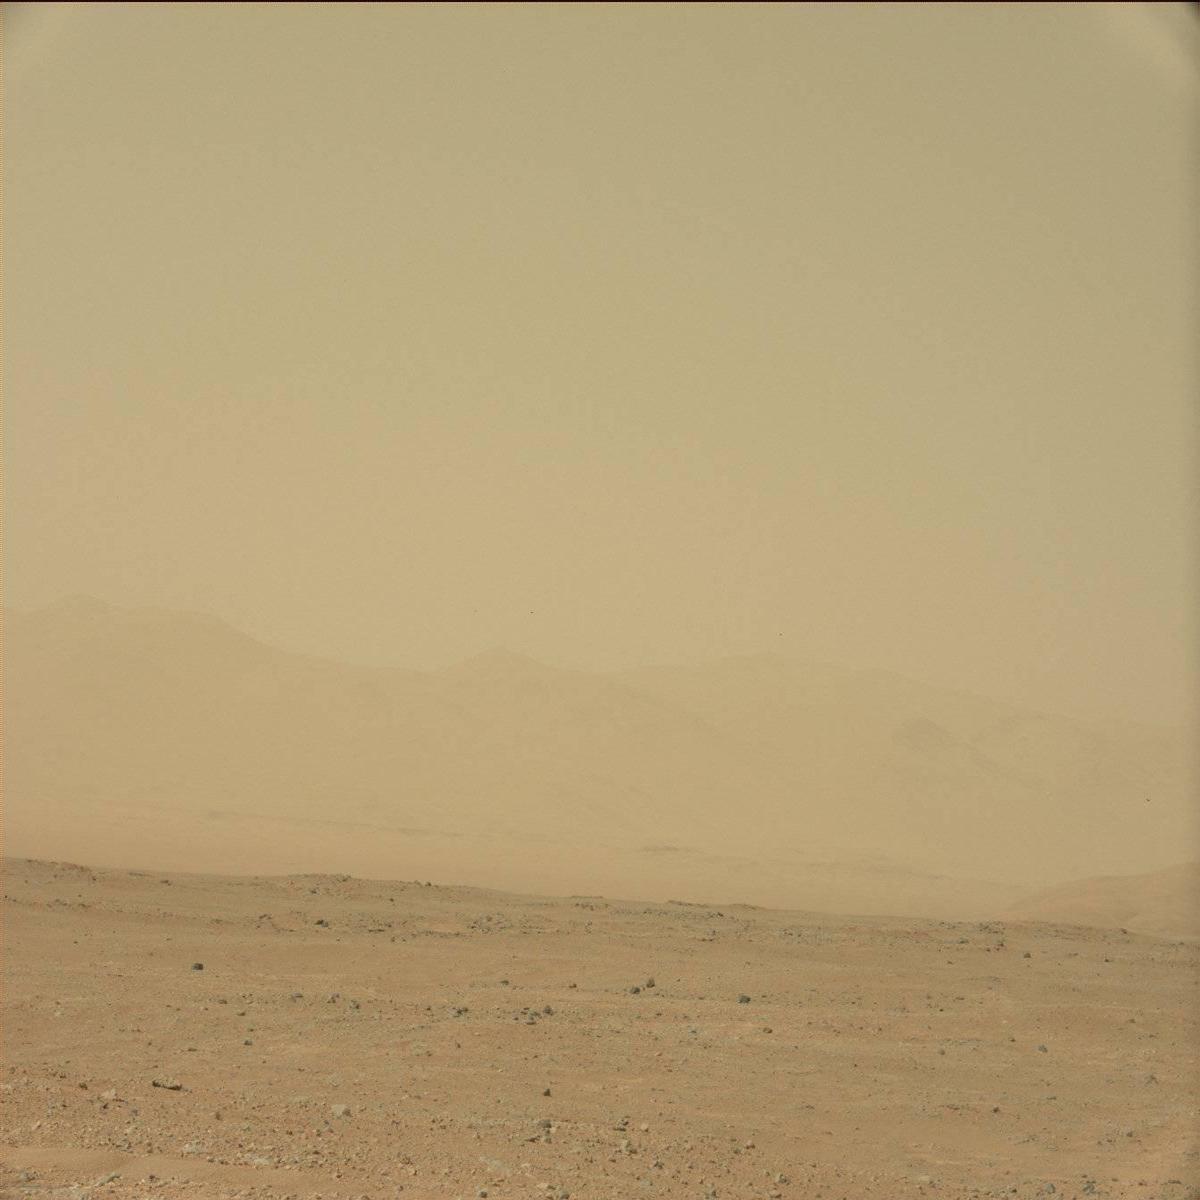
Terrain classes present: Bedrock, Ridge, Sand / Soil, Sky